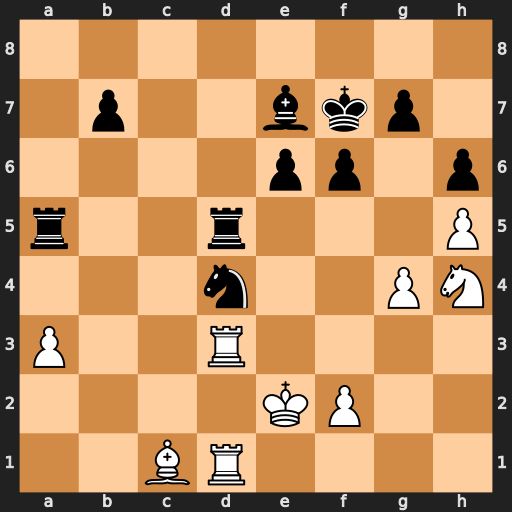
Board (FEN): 8/1p2bkp1/4pp1p/r2r3P/3n2PN/P2R4/4KP2/2BR4
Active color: w
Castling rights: -
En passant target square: -
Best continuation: Rxd4 Rxd4 Rxd4